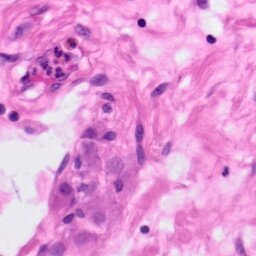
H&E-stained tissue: Pancreatic